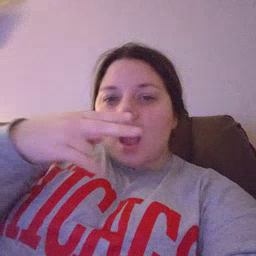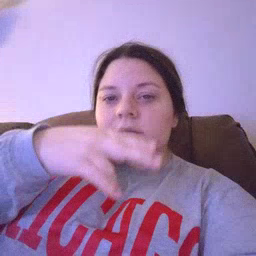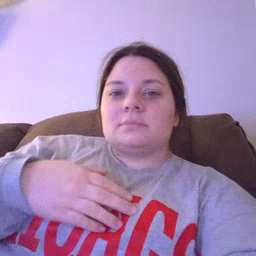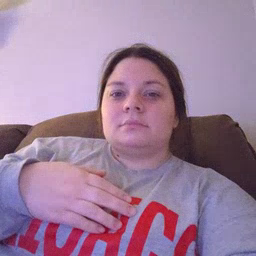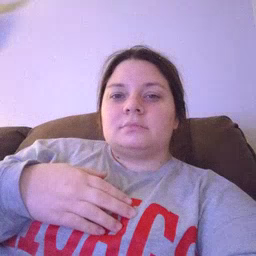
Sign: cut